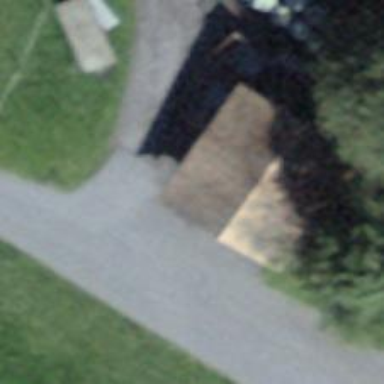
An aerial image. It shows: Shed.